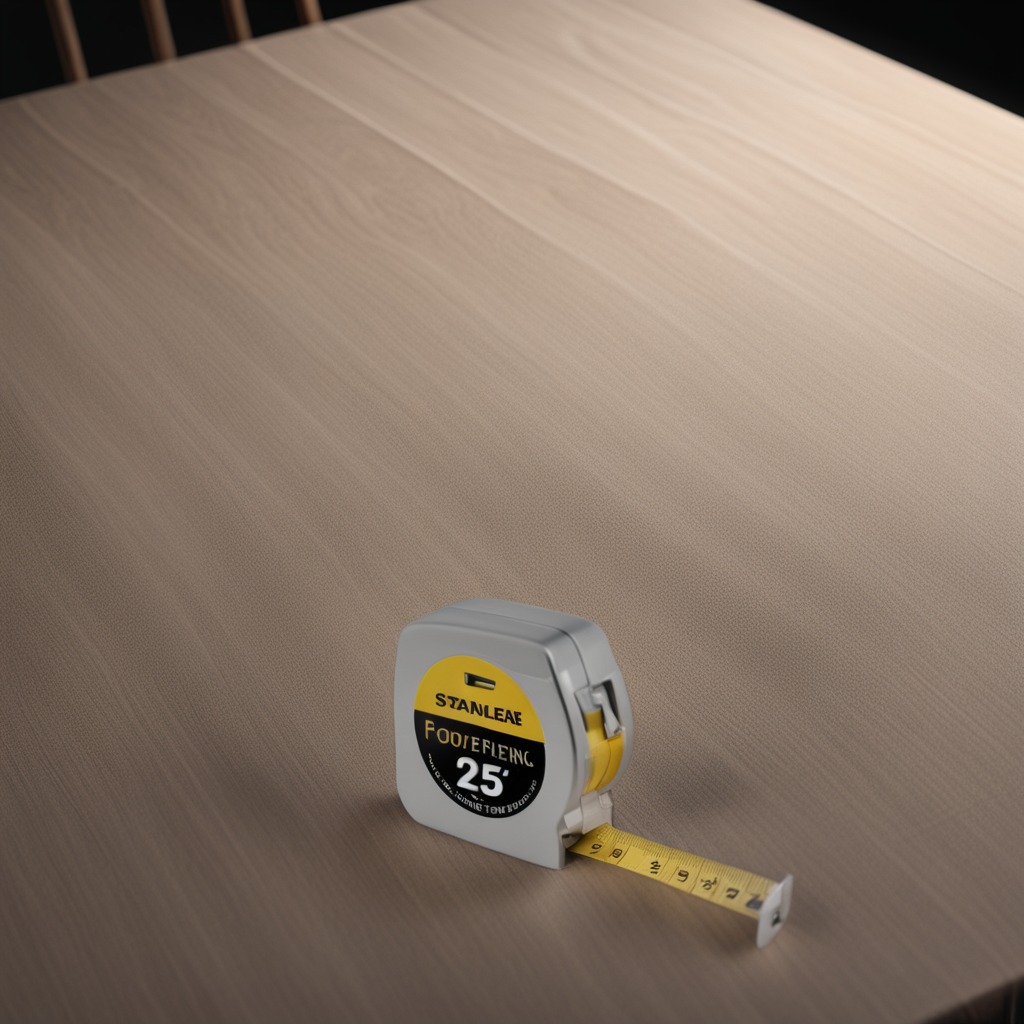
A measuring tape is lying on the wooden table.